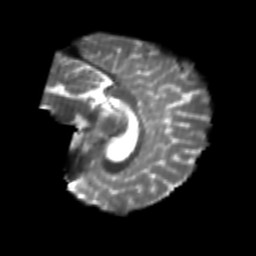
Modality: T2w
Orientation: sagittal
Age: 20
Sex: female
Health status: healthy
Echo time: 0.074 s